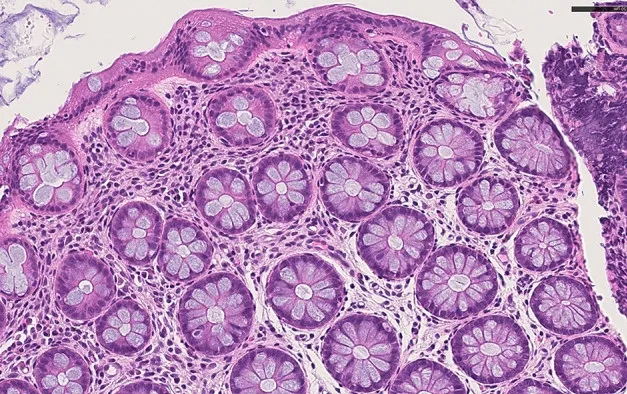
Histological feautures after dietary modification. Colonic mucosa with normal crypts, and rare eosinophils in the lamina propria H&E x40.
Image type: pathology (h&e)